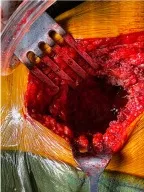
(C) The appearance of the acetabulum after taking out the acetabular prosthesis.
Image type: medical_photograph (other_medical_photograph)